Question: I have a app with a dashboard with icons. The app only has drawable-hdpi folde with the icons.
When I start both the 4.0 and 4.1 emulator and launch my app from eclipse to both of them, the quality of the icons differ extremely! It's ugly on jellybean.
What is going on??

'''
<uses-sdk
android:minSdkVersion="7"
android:targetSdkVersion="14" />
<supports-screens
android:anyDensity="false"
android:largeScreens="false"
android:normalScreens="true"
android:smallScreens="false" >
</supports-screens>
<uses-permission android:name="android.permission.INTERNET" />
<uses-permission android:name="android.permission.ACCESS_NETWORK_STATE" />
'''
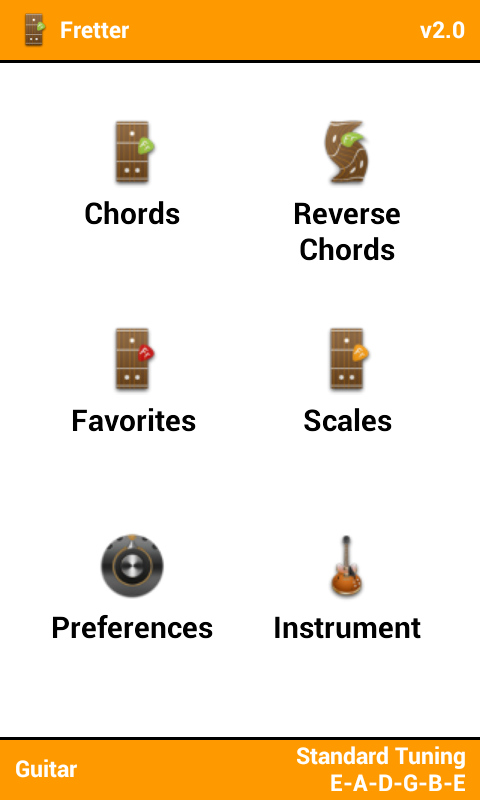
Answer: Remove the 'supports-screen' tag from your manifest (specifically, the 'anyDensity' attribute). According to the documentation:
> android:anyDensity Indicates whether the application includes
resources to accommodate any screen density. For applications that
support Android 1.6 (API level 4) and higher, this is "true" by
default and The only
time it might be necessary to disable this is if your app directly
manipulates bitmaps (see the Supporting Multiple Screens document for
more information).
I'm not sure what's happening between 4.0 and 4.1 that would cause the difference, but for the most part setting the 'anyDensity' tag is a bad idea outside of very specific circumstances. As long as you've provided default resources (e.g. in the non-specific 'drawable' folder), you won't need to specify it.